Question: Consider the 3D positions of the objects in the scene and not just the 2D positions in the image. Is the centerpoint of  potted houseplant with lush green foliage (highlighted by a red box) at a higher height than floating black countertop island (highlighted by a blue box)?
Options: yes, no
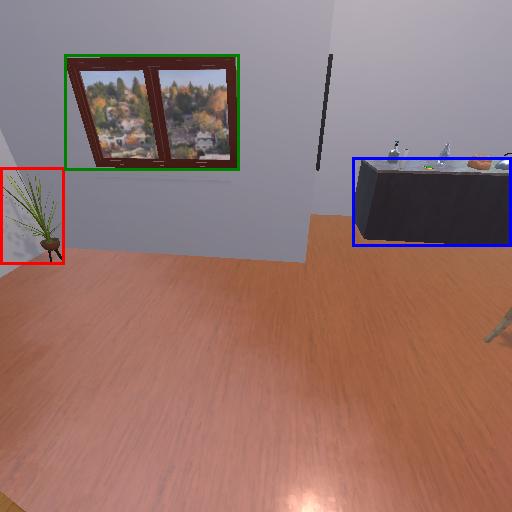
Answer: yes